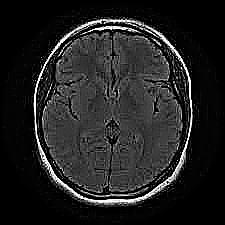
Label: notumor